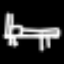
Label: bed